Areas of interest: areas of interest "Yingkou Radio and Television"
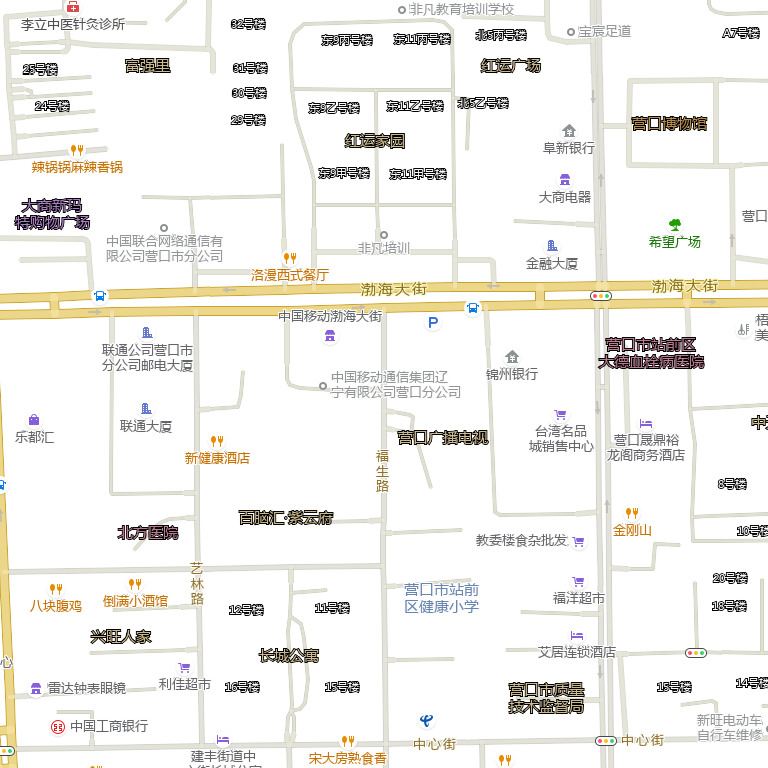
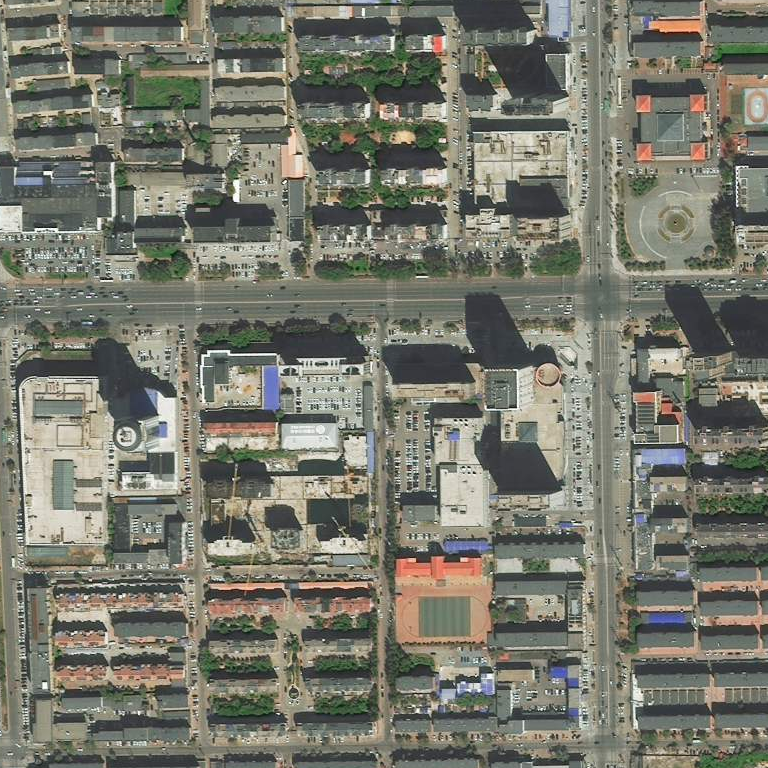